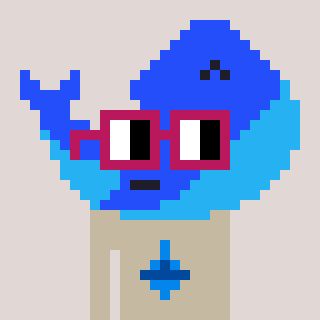
a pixel art character with square dark red glasses, a whale-shaped head and a bege-colored body on a warm background